Question: I am using Dropzone.js to add file drag and drop functions to an upload form, and it looks good and all works great.
However, when a file is rejected, if it is too large or not an allowed extension, the pop up error message hides the "remove" link, so you cant remove that bad file icon.

Is there any way around this?
I think you can set to remove bad items from the queue automatically, but then the user wouldnt get the explanation message.
Maybe hide the "remove" text for a bad file and add a link to the pop up message?
Or change the "remove" links to a small "X" icon at the bottom right corner of the icon that wouldnt be hidden?
Not sure how to do either of these, or if there is a better solution to this?
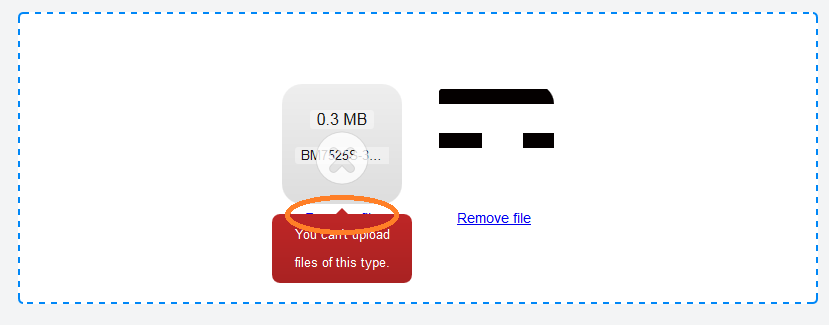
Answer: One solution is customize the dropzonejs CSS for the preview template to adjust the error message. For example, in your case you could update:
'''
.dropzone .dz-preview .dz-error-message {
top: 150px!important;
}
'''
And this is the result:
<URL>